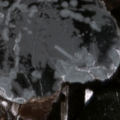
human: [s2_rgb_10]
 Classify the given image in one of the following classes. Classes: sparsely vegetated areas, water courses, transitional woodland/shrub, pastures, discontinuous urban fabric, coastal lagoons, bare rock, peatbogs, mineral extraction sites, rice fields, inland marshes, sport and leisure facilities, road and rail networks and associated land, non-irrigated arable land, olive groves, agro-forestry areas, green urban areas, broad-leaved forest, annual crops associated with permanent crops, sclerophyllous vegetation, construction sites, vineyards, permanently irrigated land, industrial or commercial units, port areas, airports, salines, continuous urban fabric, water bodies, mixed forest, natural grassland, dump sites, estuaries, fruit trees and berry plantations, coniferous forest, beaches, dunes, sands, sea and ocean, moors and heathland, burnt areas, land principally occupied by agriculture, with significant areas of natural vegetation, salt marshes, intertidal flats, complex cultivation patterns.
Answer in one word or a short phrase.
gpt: coniferous forest, mixed forest, transitional woodland/shrub, water bodies